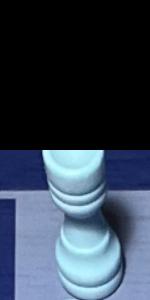
Label: Rook_White